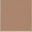
Piece: xx